Interaction volume radius: 10 \u00c5
Interaction volume height: 15 \u00c5
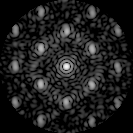
Disorder parameter: 0.4319